Question: I have an ImageButton like the one in the image below, where the right button is the pressed state of the button to the left. On the button I have a TextView that I want to move along with the button when pressed by the user. The ImageButton and the TextView is in a FrameLayout.
I managed to solve this by moving the TextView when the ImageButton listener registered a button press, but on different screen size/DPI, it will move either too far or too short. What is the best way to calculate the distance to move the TextView?

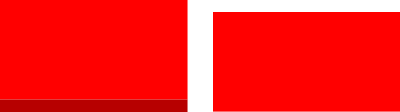
Answer: Here is what i think can work.
Put the button on the right and the edit text required in a Relative Layout. Make them a single unit.
Inside the frame layout, put this relative layout and also another layout below(for the dark shade of the button when not pressed) and a transparent one above it(of the same dimension as the dark shade and visibility gone by default).
When the button is pressed, set the visibility of the dark-shade layout as gone and transparent one as visible and vice-versa when released.
The idea is to put the ImageButton and the text view in a single unit and manipulate position of the unit, instead of finding the offset of the text view ;-)